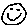
Label: smiley face